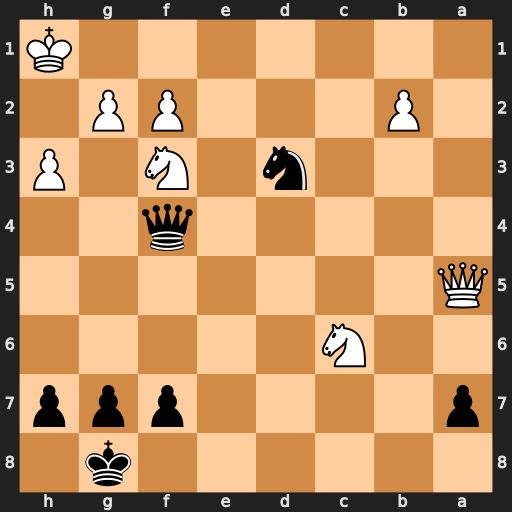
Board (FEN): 6k1/p4ppp/2N5/Q7/5q2/3n1N1P/1P3PP1/7K
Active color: b
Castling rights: -
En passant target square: -
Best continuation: Nxf2+ Kg1 Nxh3+